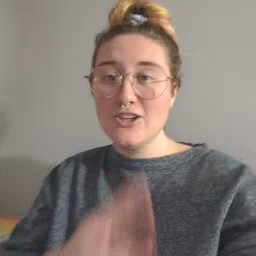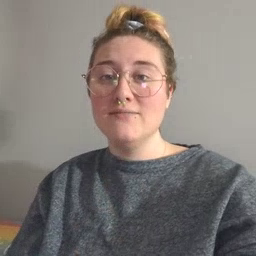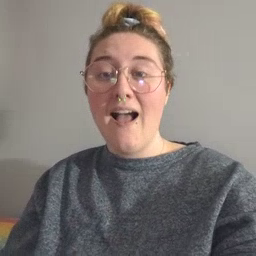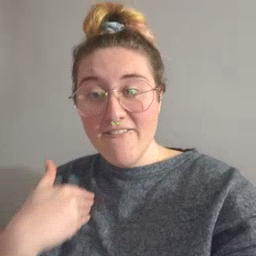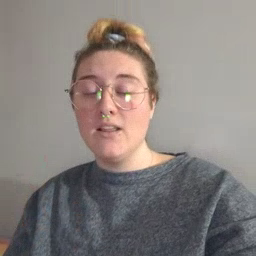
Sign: have